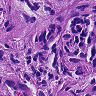
Metastatic tissue present: yes